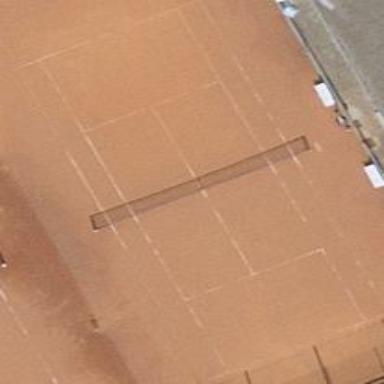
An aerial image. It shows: Tennis court on pitch designated for leisure land.